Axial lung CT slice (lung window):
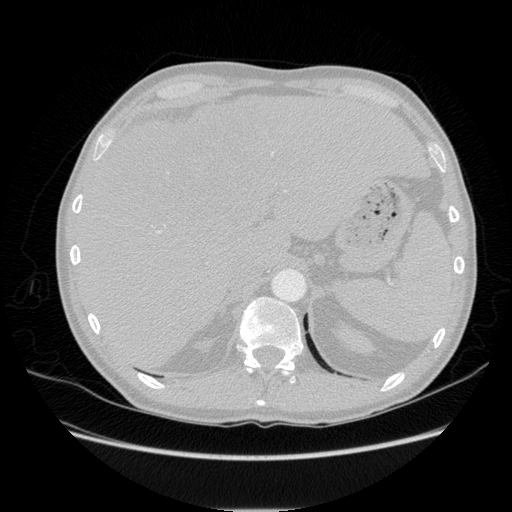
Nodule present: no